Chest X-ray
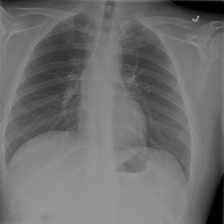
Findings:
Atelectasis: negative
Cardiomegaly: negative
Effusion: negative
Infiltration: negative
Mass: negative
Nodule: negative
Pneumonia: negative
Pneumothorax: negative
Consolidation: negative
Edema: negative
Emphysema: negative
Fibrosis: negative
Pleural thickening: negative
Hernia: negative